Interaction volume radius: 5 \u00c5
Interaction volume height: 35 \u00c5
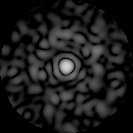
Disorder parameter: 0.8302